Question: So I'm going through web design more in detail and by all means the text in my page should be size 20. I don't want to use html tags or javascript to make the text size 20. I want to use css. For some reason my index.html file
<URL>
'''
<html>
<head>
<link type="stylesheet" rel="text/css" href="stylesheet.css" />
<!--<style>
p{ font : 20pt Arial,geneva,helvetica;}
</style>-->
</head>
<body>
<p>left</p>
<p>middle</p>
<p>right</p>
</body>
</html>
'''
does not pick up on the css styling in
<URL>
'''
p{ font : 20pt Arial,geneva,helvetica;}
a{ font : 20pt Arial,geneva,helvetica;}
'''
When I put the styling in inline style tags then everything works. I'm so confused...
My text does show up as 20pt font Arial.
Why does the css for this page work:
<URL>
but the first link I used did not?
TL;DR help with linking css stylesheets and html please.

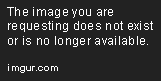
Answer: Fixed:
'<link rel="stylesheet" type="text/css" media="screen" href="stylesheet.css" />'
HTML and CSS are real funny when it comes to the '<link>' property, if even one thing is wrong, the stylesheet won't load at all.